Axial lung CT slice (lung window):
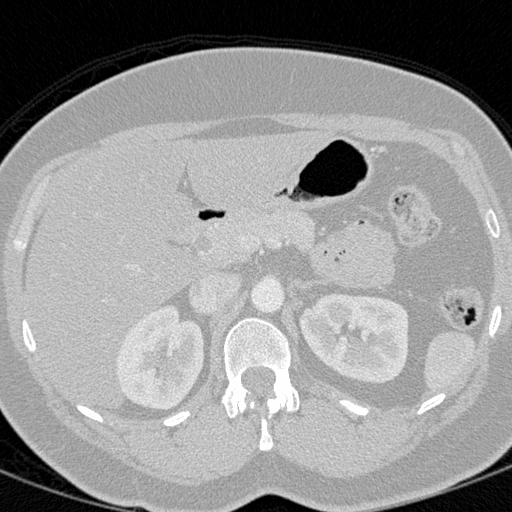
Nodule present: no